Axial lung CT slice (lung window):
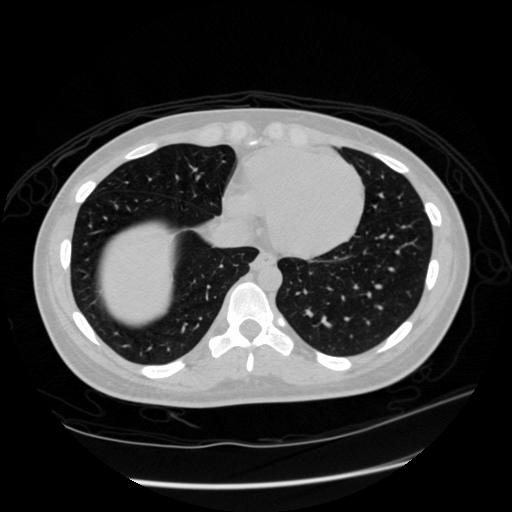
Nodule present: no